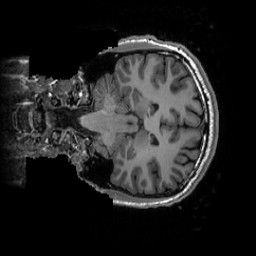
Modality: T1w
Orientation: coronal
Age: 21
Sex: female
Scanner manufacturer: ge
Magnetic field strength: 3 T
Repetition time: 0.007348 s
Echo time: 0.003036 s